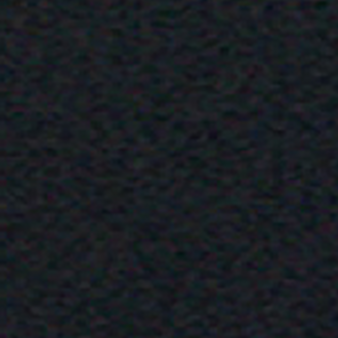
Label: other